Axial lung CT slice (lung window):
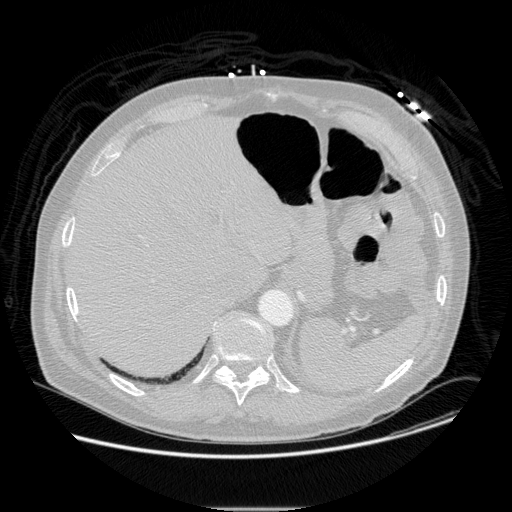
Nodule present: no